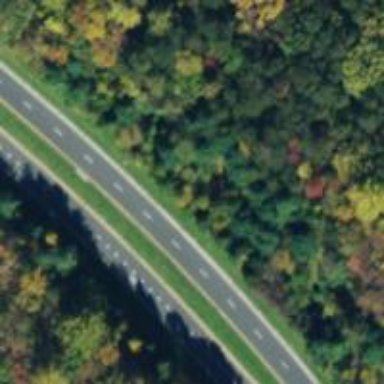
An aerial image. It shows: Asphalt trunk link road.